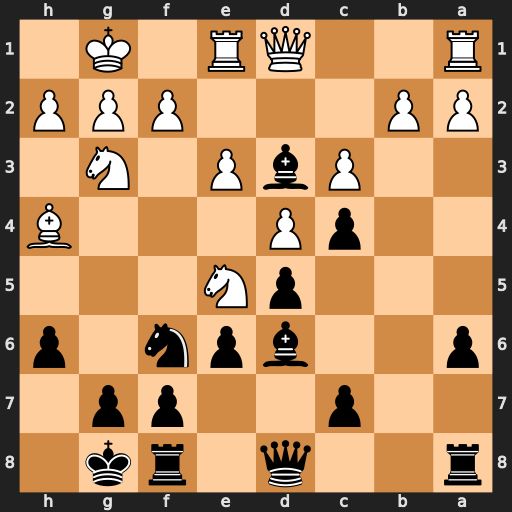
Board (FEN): r2q1rk1/2p2pp1/p2bpn1p/3pN3/2pP3B/2PbP1N1/PP3PPP/R2QR1K1
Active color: b
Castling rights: -
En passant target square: -
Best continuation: g5 Bxg5 hxg5